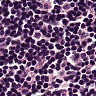
Metastatic tissue present: no